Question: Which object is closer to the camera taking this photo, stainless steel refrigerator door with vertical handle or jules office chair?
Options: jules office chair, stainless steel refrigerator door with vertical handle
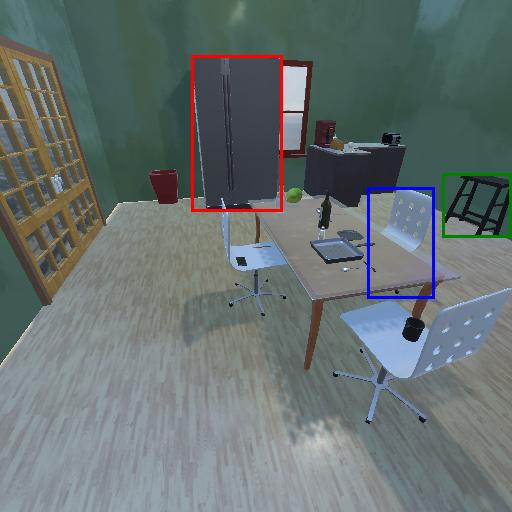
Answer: jules office chair